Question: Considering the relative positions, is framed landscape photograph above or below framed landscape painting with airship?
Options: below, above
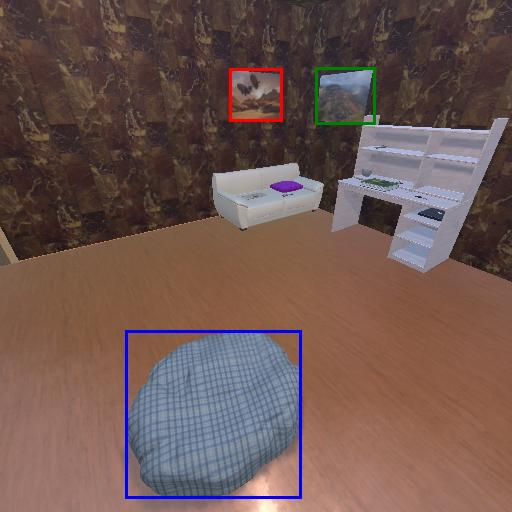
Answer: below